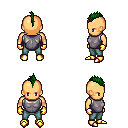
a pixel art fantasy rpg character, male body template, human, tanned skin, steel chest armor, teal pants, green mohawk hairstyle, gold gloves, gold boots, four views (front, back, left, right), 2x2 character sprite sheet, small pixel art, hard edges, no anti-aliasing